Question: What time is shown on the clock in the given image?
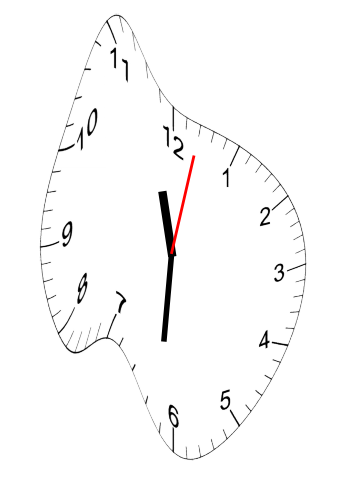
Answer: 11:31:02